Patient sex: M
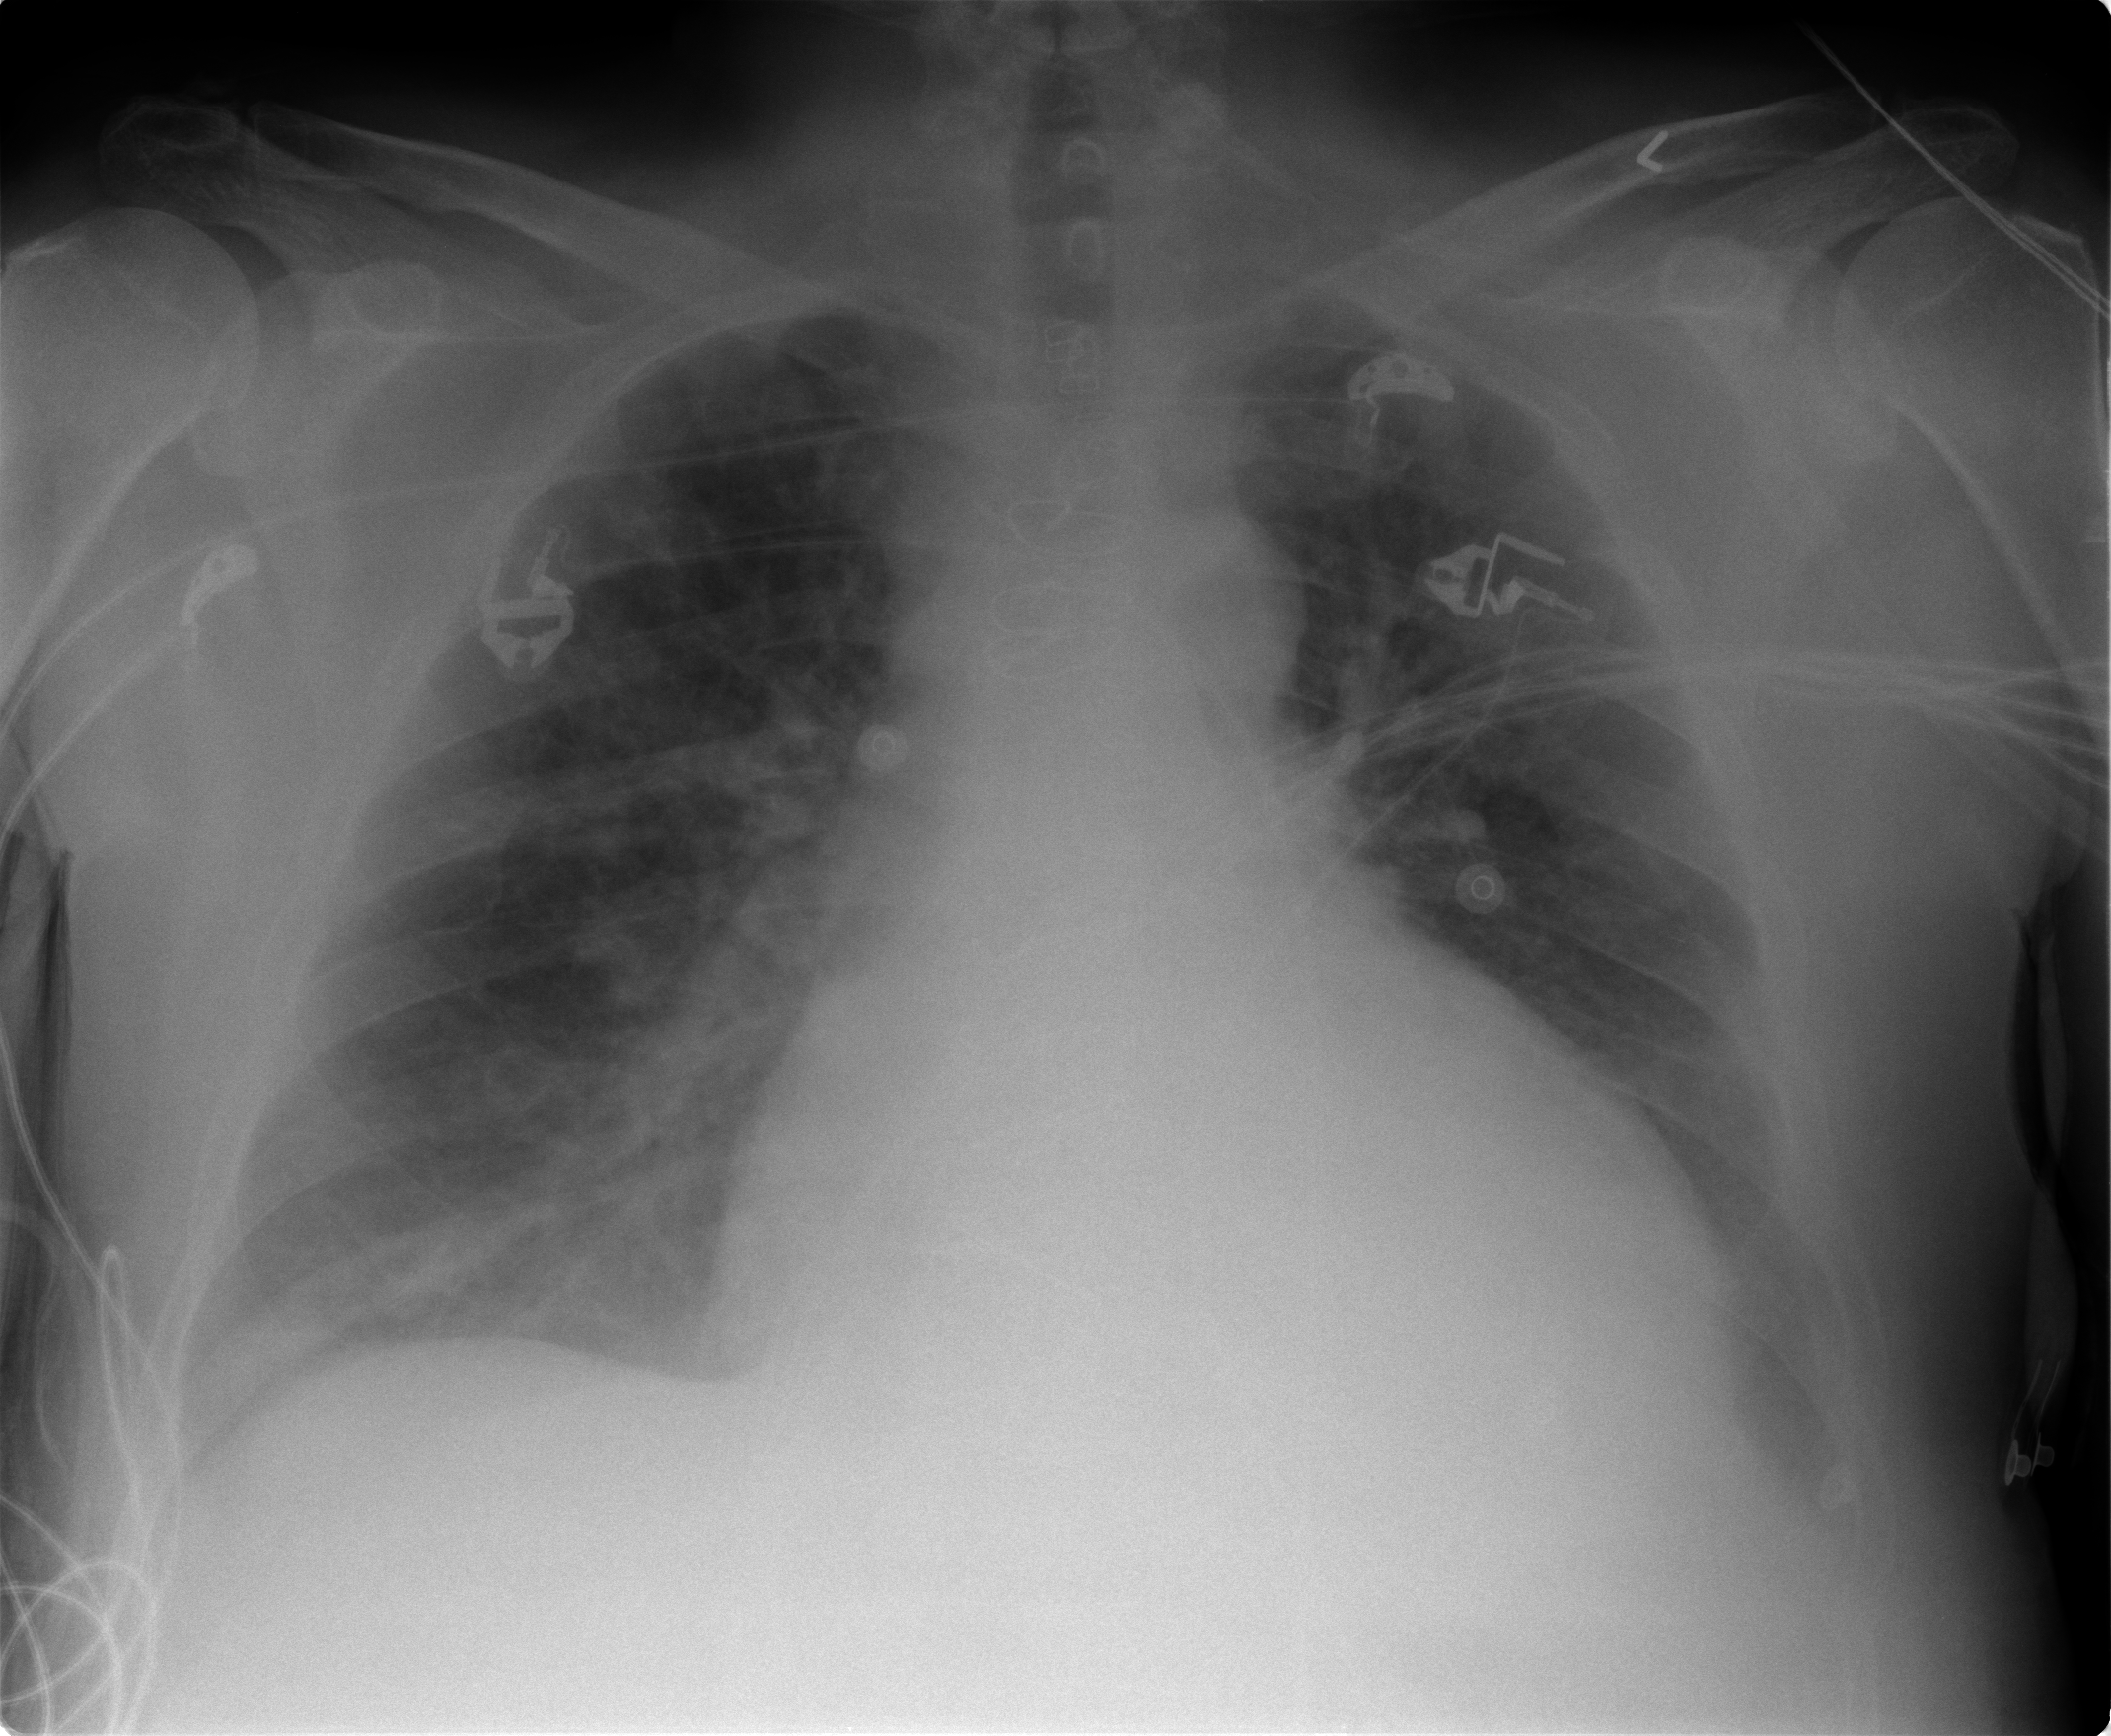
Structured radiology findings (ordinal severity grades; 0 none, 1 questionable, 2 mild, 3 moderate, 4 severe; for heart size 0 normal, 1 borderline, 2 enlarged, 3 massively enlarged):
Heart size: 2
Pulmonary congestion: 2
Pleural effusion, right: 1
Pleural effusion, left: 2
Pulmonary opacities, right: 2
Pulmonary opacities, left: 0
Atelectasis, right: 0
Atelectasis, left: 0